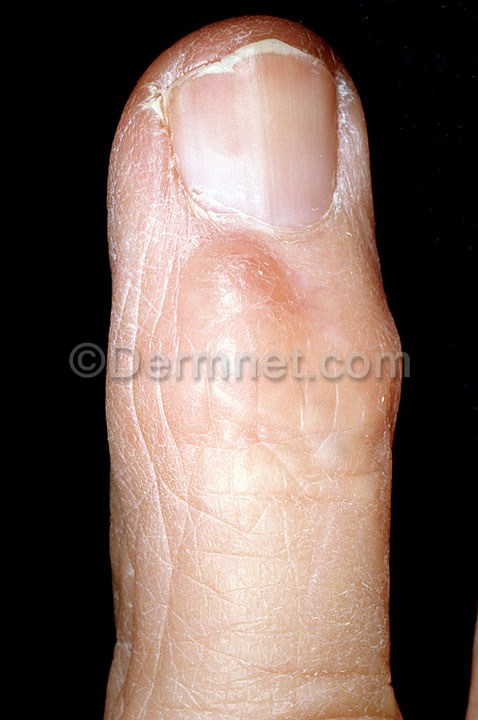
Disease: Nail Fungus and other Nail Disease